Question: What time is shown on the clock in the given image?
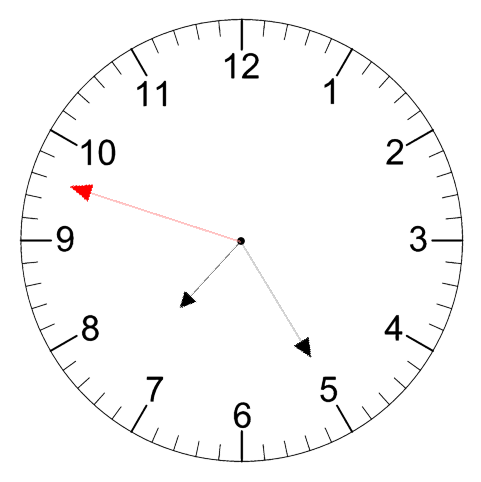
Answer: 07:24:48